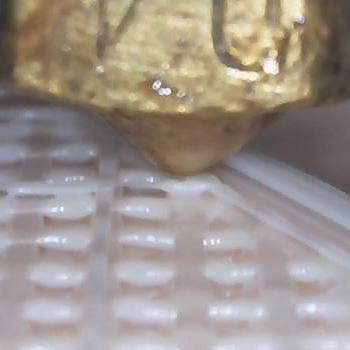
Flow rate: 42%